Question: I am trying to rename the files uploaded via 'CarrierWave' and also creating multiple versions of it.
'''
# encoding: utf-8
class DisplayPhotoUploader < CarrierWave::Uploader::Base
# Include RMagick or MiniMagick support:
include CarrierWave::RMagick
include CarrierWave::Processing::RMagick
# include CarrierWave::MiniMagick
include CarrierWave::ImageOptimizer
# Choose what kind of storage to use for this uploader:
storage :file
# storage :fog
# Override the directory where uploaded files will be stored.
# This is a sensible default for uploaders that are meant to be mounted: #{model.name.to_s.underscore}
def store_dir
"uploads/#{model.class.to_s.pluralize.parameterize}/"
end
process :optimize => [{ quality: 90 }]
#process :blur => [0, 8]
# Provide a default URL as a default if there hasn't been a file uploaded:
# def default_url
# # For Rails 3.1+ asset pipeline compatibility:
# # ActionController::Base.helpers.asset_path("fallback/" + [version_name, "default.png"].compact.join('_'))
#
# "/images/fallback/" + [version_name, "default.png"].compact.join('_')
# end
# Process files as they are uploaded:
# process :scale => [200, 300]
#
# def scale(width, height)
# # do something
# end
# Create different versions of your uploaded files:
# version :thumb do
# process :resize_to_fit => [50, 50]
# end
version :medium do
process :resize_to_fill => [128, 128]
end
version :small do
process :resize_to_fill => [48, 48]
end
version :tiny do
process :resize_to_fill => [32, 32]
end
# Add a white list of extensions which are allowed to be uploaded.
# For images you might use something like this:
def extension_white_list
%w(jpg jpeg gif png)
end
# Override the filename of the uploaded files:
# Avoid using model.id or version_name here, see uploader/store.rb for details.
# def filename
# "something.jpg" if original_filename
# end
def filename
if original_filename
"#{model.name.parameterize}-#{SecureRandom.hex(4)}.#{file.extension}"
end
end
end
'''
When i upload the file - it generated the images and thumbnails peacefully.
But the file-name is getting randomized for every thumbnail created. How can i keep the file name constant after its generated first time?

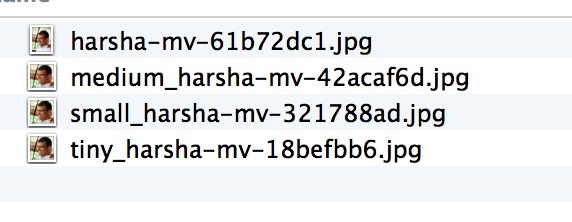
Answer: You have to generate random key, store it in the model and use it every time a filename is generated.
So first you have to extend the model, that mounts the uploader and give it a 'secure_token' (type: string).
then in your uploader add:
'''
def filename
if original_filename.present?
# add or replace secure token
original_filename.sub! /_^[0-9a-f]{16}._/,'.'
"#{secure_token}_#{original_filename}"
end
end
protected
# use ONE secure token per instance
def secure_token
if model.respond_to? :secure_token
model.secure_token ||= SecureRandom.hex(8)
else # use some fix insecure token
'09ca7dcb65fcafea'
end
end
'''